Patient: sex M, age 49
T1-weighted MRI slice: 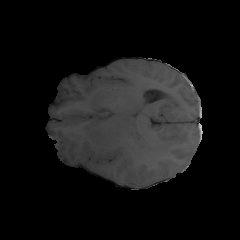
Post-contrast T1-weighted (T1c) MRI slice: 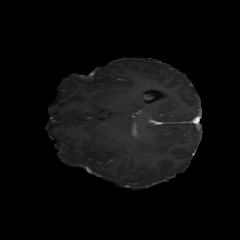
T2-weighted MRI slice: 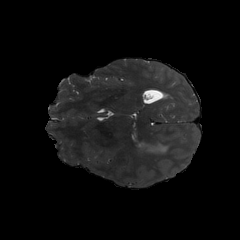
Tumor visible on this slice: yes
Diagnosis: Astrocytoma, IDH-mutant
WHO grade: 4